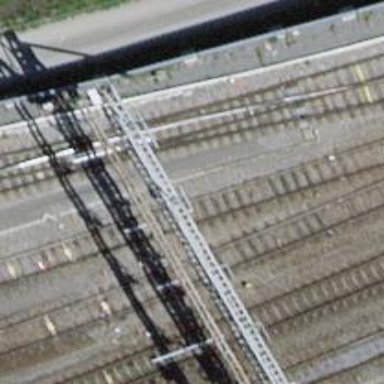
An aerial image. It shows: Railway signal.